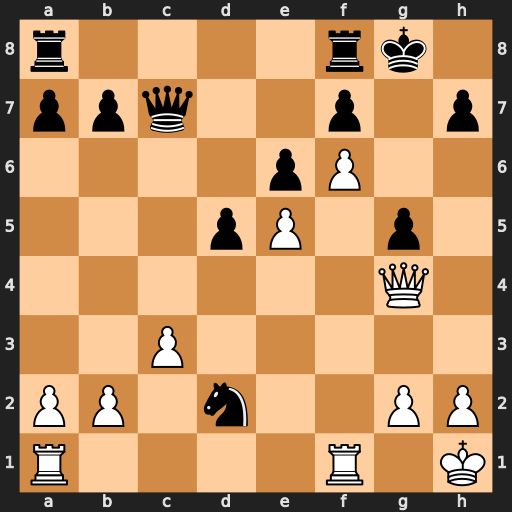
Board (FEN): r4rk1/ppq2p1p/4pP2/3pP1p1/6Q1/2P5/PP1n2PP/R4R1K
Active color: w
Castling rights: -
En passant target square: -
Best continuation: Qxg5+ Kh8 Qg7#